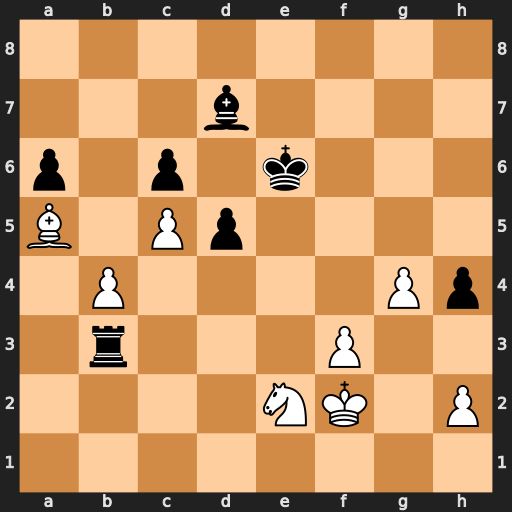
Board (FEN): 8/3b4/p1p1k3/B1Pp4/1P4Pp/1r3P2/4NK1P/8
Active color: w
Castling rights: -
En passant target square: -
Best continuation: Nd4+ Ke5 Nxb3